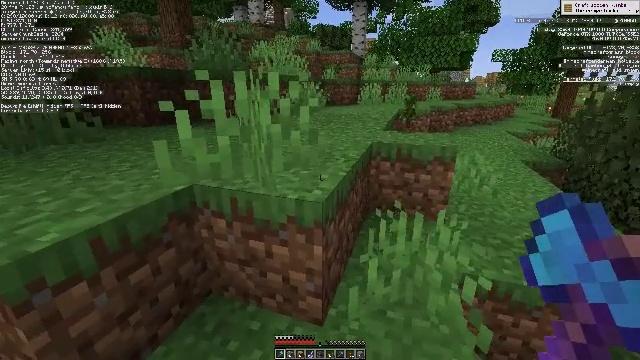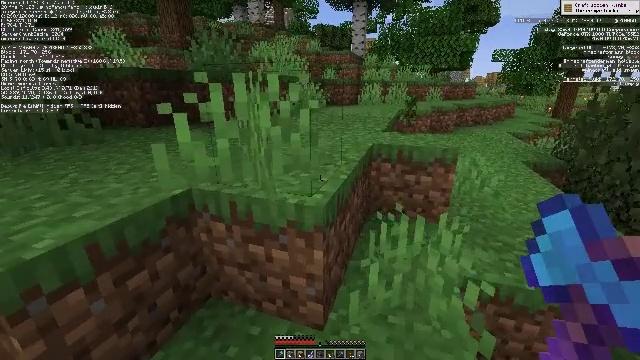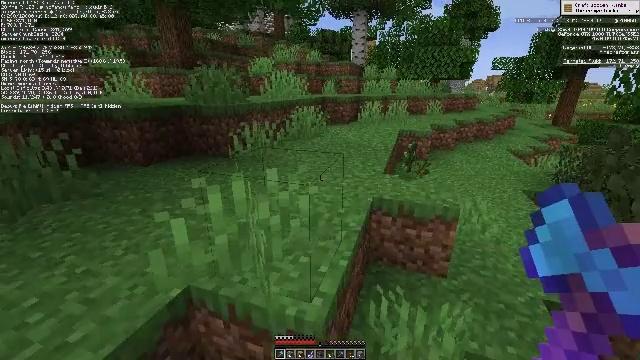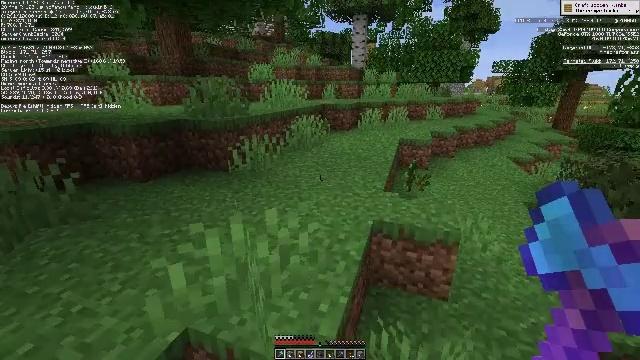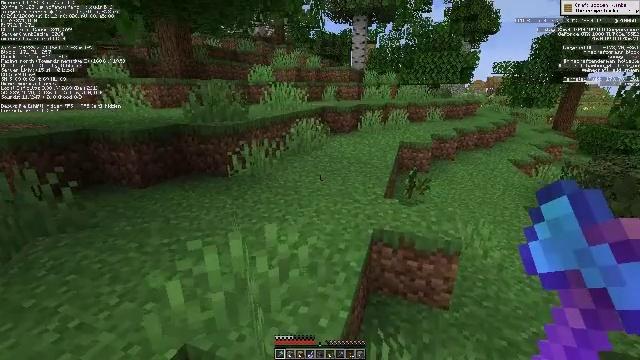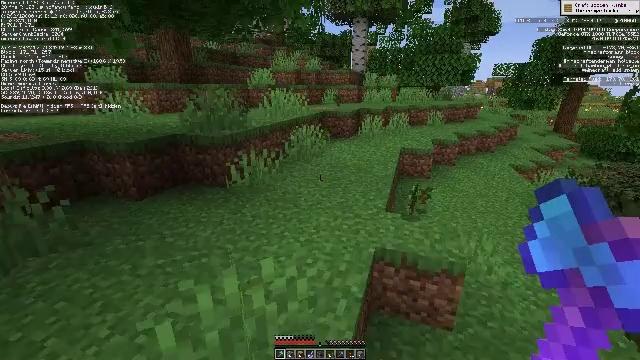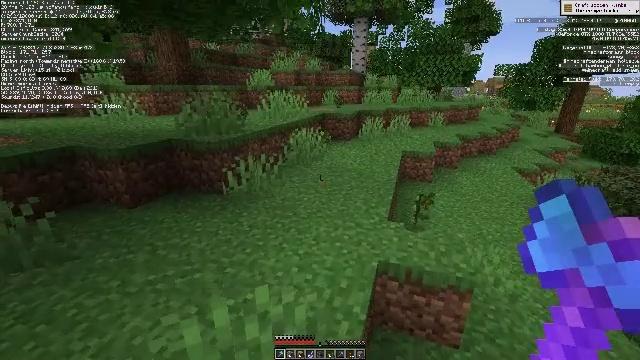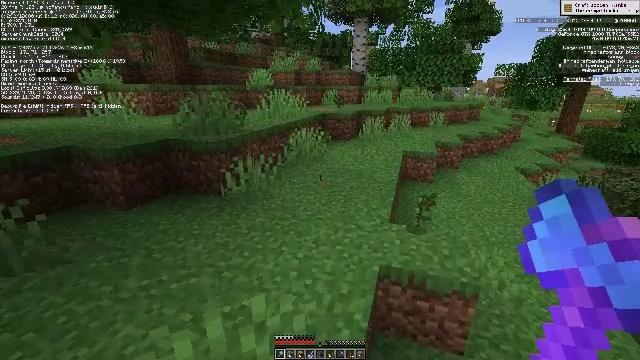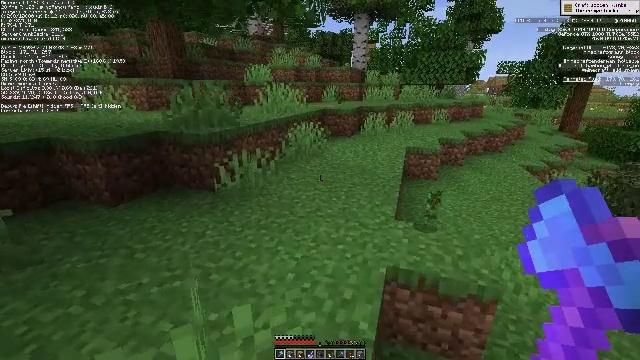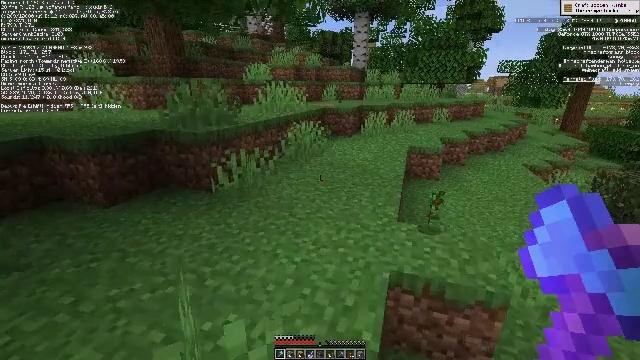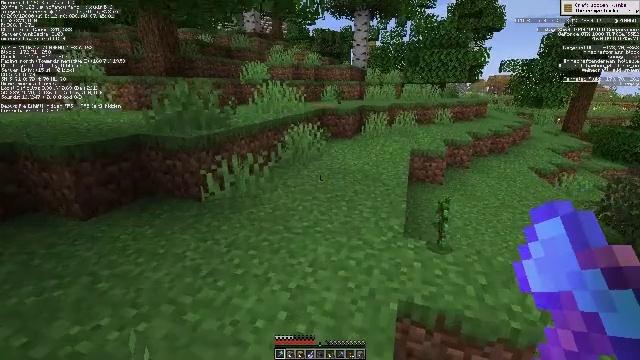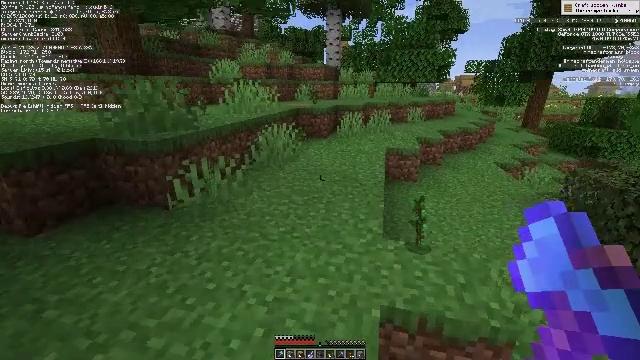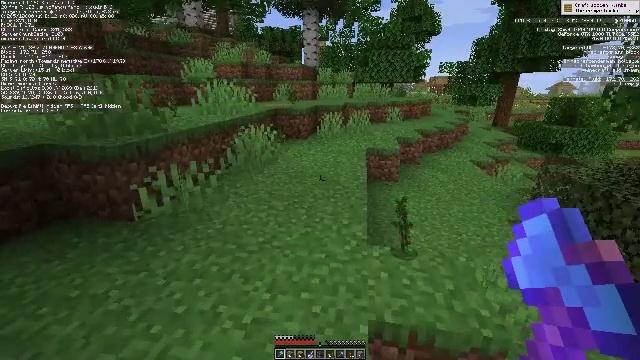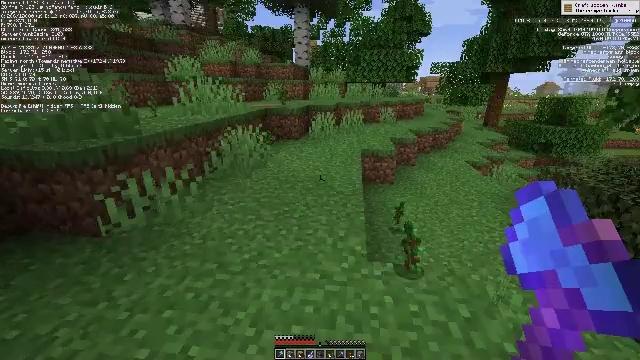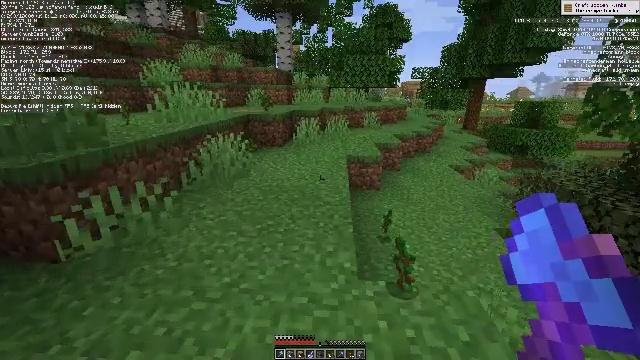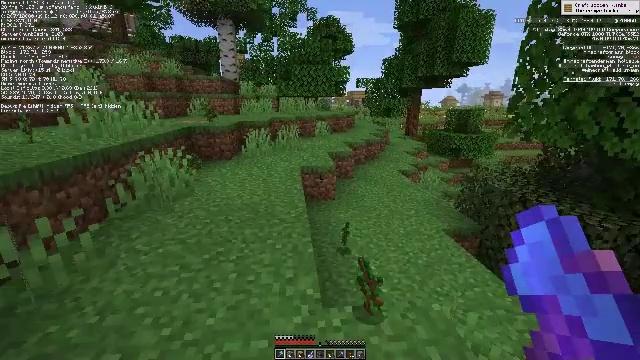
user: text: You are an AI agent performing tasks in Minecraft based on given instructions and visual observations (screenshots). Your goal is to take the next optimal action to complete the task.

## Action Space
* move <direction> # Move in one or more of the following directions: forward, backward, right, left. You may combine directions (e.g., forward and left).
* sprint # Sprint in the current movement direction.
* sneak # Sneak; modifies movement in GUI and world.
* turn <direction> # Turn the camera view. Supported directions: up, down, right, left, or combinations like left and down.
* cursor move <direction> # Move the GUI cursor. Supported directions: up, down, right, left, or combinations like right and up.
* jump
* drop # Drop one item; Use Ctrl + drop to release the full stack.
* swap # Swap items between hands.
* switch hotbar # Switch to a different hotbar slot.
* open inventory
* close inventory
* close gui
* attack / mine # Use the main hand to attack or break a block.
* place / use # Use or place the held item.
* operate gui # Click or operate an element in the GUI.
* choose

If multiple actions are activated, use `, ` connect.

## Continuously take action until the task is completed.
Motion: motion action
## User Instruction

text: Gather oak leaves by attacking.
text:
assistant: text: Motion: move forward, jump
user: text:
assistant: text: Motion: move forward, jump
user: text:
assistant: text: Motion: move forward, jump
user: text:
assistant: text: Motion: move forward, jump
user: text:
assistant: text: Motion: move forward, jump
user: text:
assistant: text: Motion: move forward
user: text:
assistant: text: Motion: move forward
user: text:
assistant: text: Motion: move forward
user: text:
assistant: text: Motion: move forward
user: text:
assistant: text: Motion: move forward
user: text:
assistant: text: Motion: move forward, turn right
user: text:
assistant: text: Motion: move forward, turn right
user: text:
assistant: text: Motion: move forward, turn right
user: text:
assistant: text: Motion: move forward, turn right and up
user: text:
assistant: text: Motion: move forward, turn right and up
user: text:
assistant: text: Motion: move forward, turn right
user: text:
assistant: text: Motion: move forward
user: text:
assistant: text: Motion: move forward
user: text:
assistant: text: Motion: move forward
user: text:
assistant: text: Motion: move forward, turn right
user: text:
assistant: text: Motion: move forward, turn right and down
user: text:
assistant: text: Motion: move forward, turn right and down
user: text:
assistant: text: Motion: move forward, turn right and down
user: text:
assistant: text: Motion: move forward, turn down
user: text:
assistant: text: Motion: move forward
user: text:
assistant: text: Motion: move forward, turn left
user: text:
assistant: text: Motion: move forward, turn left
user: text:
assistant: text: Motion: move forward, turn left and up
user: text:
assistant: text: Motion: move forward, turn left and up
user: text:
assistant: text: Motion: move forward, turn left and up